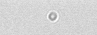
Label: camera_spot